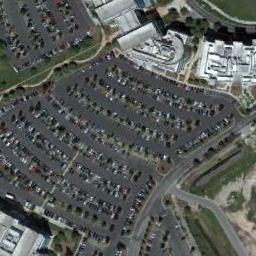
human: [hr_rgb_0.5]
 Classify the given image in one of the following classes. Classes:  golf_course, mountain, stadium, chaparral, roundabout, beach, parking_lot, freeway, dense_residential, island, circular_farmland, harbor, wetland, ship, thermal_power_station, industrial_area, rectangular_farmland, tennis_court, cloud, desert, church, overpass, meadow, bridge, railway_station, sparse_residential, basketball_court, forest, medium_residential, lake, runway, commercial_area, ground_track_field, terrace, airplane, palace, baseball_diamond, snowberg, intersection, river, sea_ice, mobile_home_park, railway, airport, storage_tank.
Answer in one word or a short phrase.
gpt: parking_lot